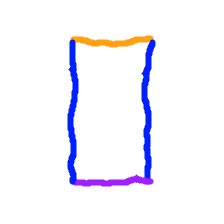
Shape: rectangle